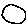
Label: circle